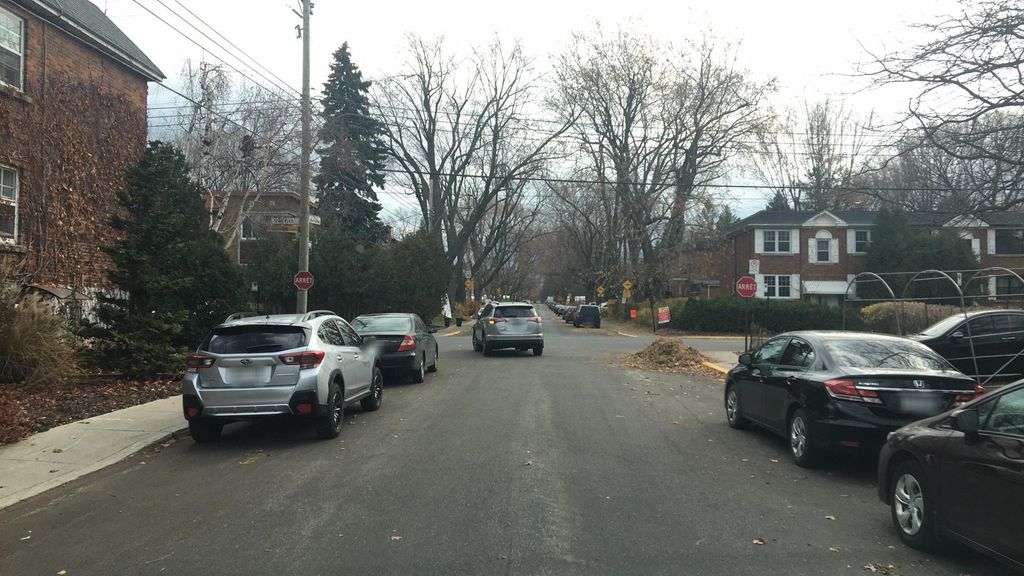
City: montreal